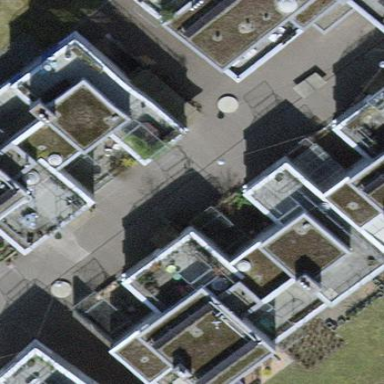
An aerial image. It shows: Flat-roofed building.